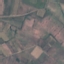
Land use / land cover class: PermanentCrop